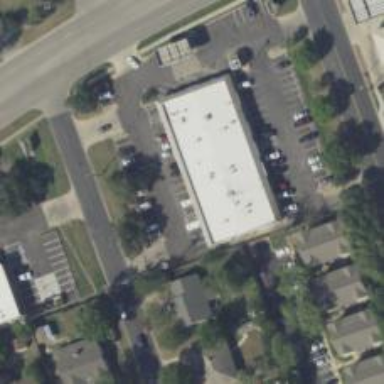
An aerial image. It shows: Veterinary facility.